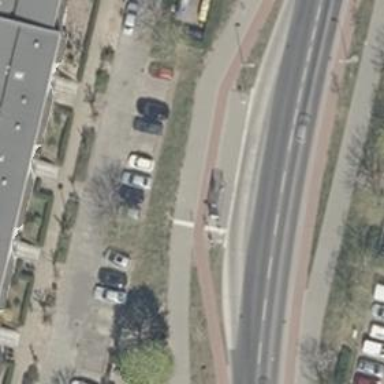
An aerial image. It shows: Sidewalk.